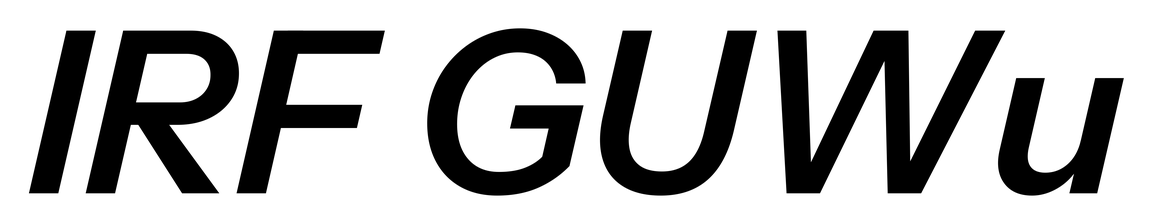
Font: InstrumentSans-Italic_SemiBold_Italic